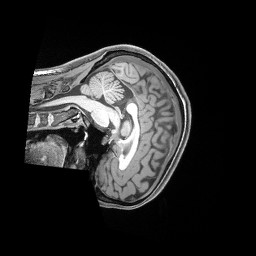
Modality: T1w
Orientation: sagittal
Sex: female
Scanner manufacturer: siemens
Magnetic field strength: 3 T
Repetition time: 2.4 s
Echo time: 0.00222 s